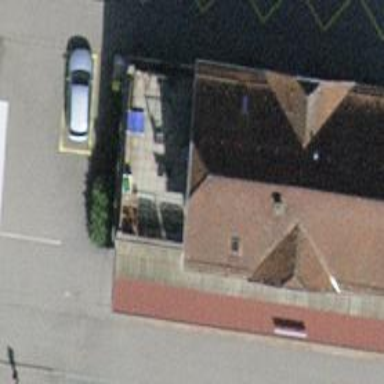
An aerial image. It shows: Train station building.